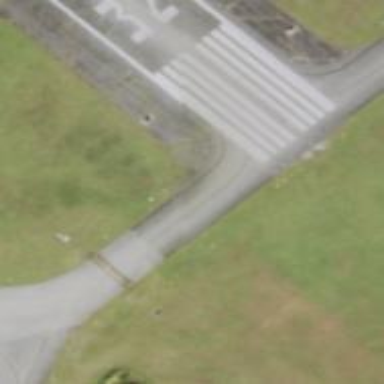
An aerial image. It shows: View of taxiway at the airport.